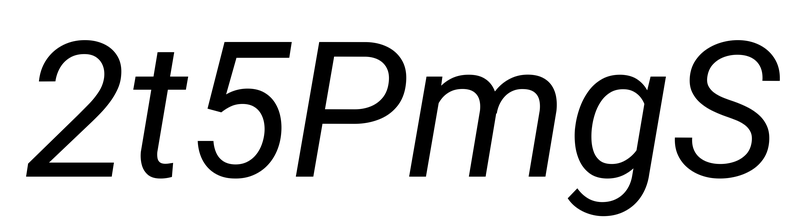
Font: Roboto-Italic_Italic